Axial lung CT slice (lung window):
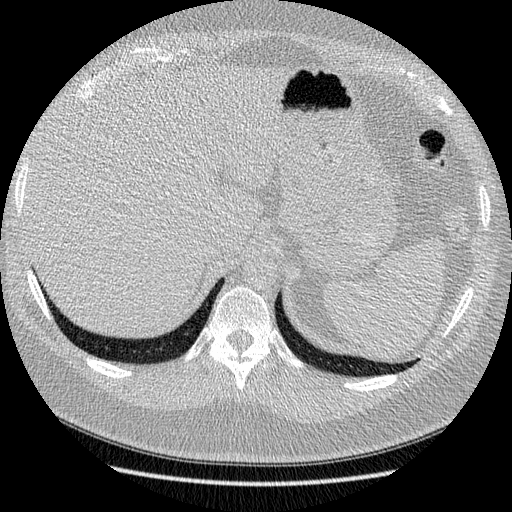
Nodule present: no